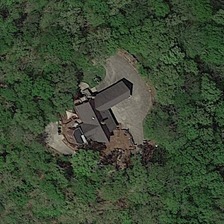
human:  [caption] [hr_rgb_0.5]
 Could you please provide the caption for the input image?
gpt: the green forest is surrounded by a grey roof and an open space .

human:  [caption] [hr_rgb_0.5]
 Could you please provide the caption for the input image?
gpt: the grey roof houses on the bare ground .

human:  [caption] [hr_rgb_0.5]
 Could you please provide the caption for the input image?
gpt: a gray roof structure and a curved open space surrounded by green vegetation .

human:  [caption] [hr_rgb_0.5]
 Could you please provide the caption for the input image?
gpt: the house is surrounded by a dense forest .

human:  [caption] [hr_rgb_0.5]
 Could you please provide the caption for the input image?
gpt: the green forest is surrounded by a grey roof and an open space .